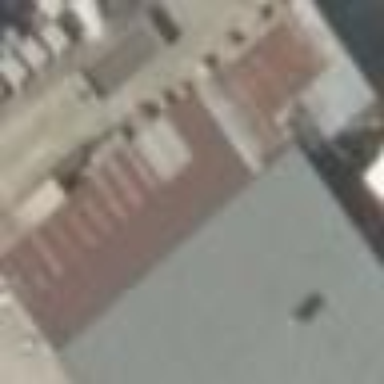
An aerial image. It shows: Shed building.